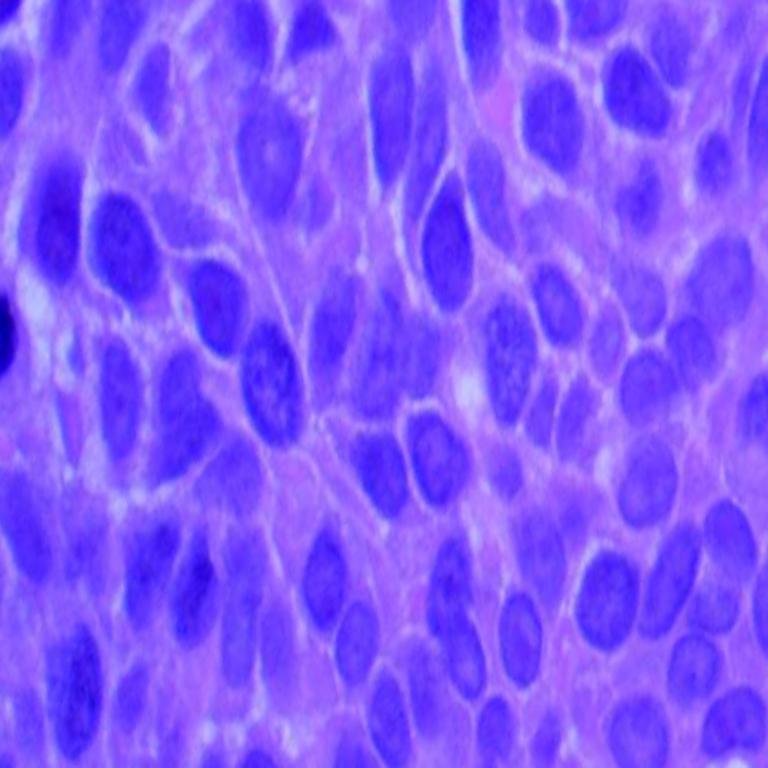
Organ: lung
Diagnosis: squamous carcinomas